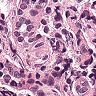
Metastatic tissue present: no